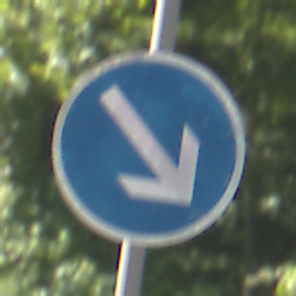
Verkehrszeichen: VorgeschriebeneVorbeifahrtRechts
Umgebung: Outdoor, RoadRail
Tageszeit: Midday
Wetter: Clear
Licht: Natural
Jahreszeit: NotSpecified
Kontrast: HighContrast